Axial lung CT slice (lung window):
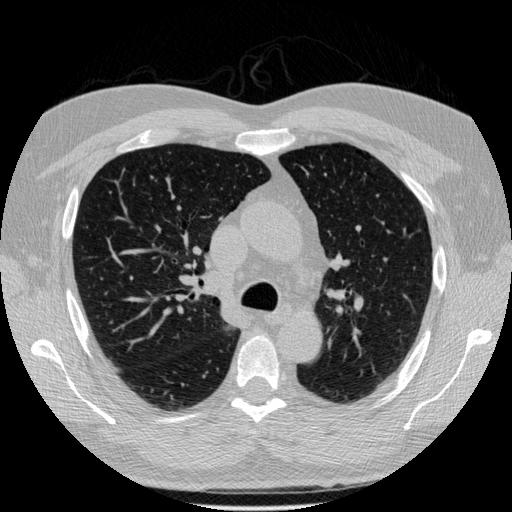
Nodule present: no